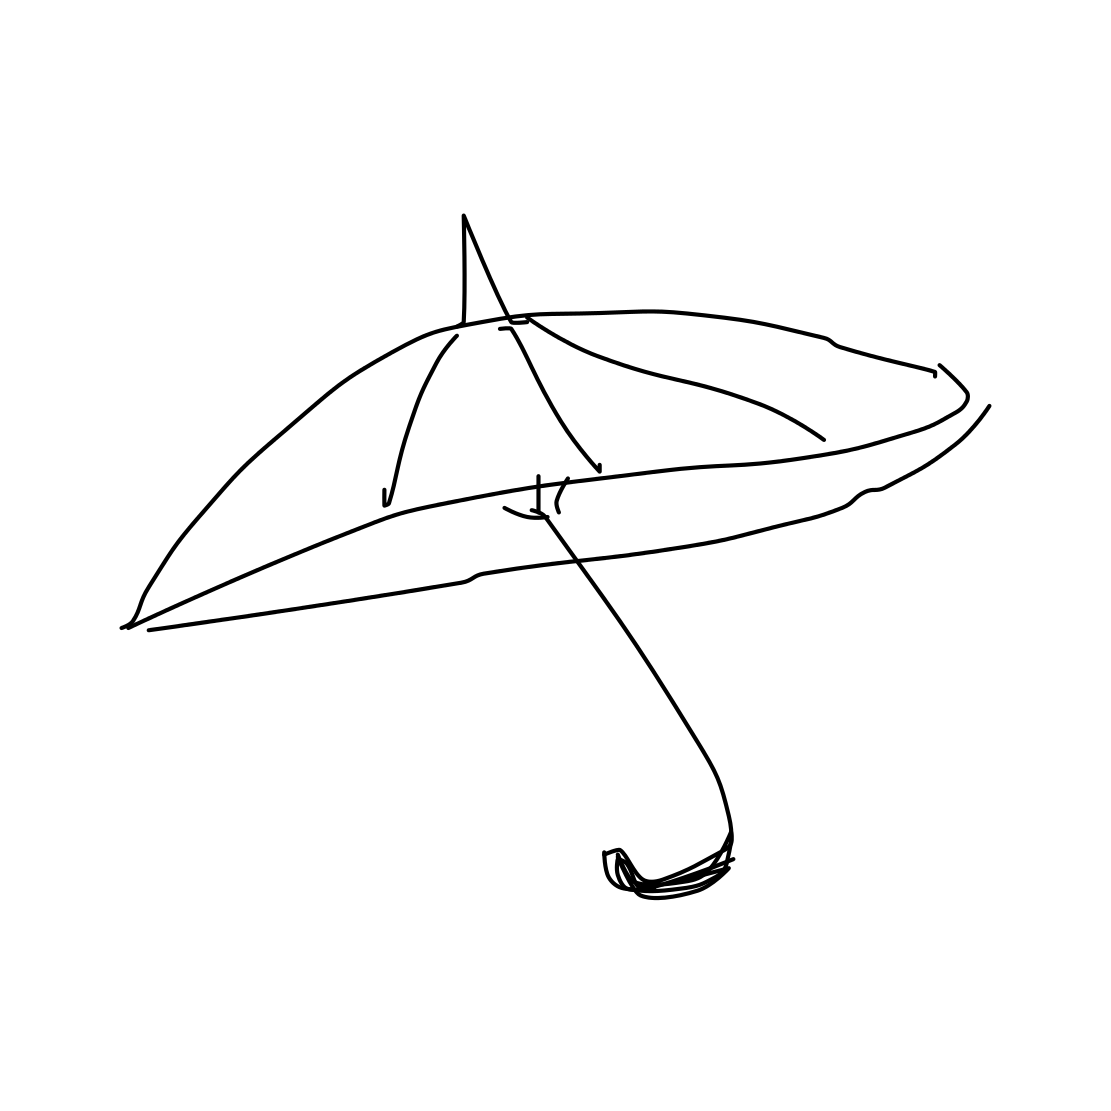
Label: umbrella